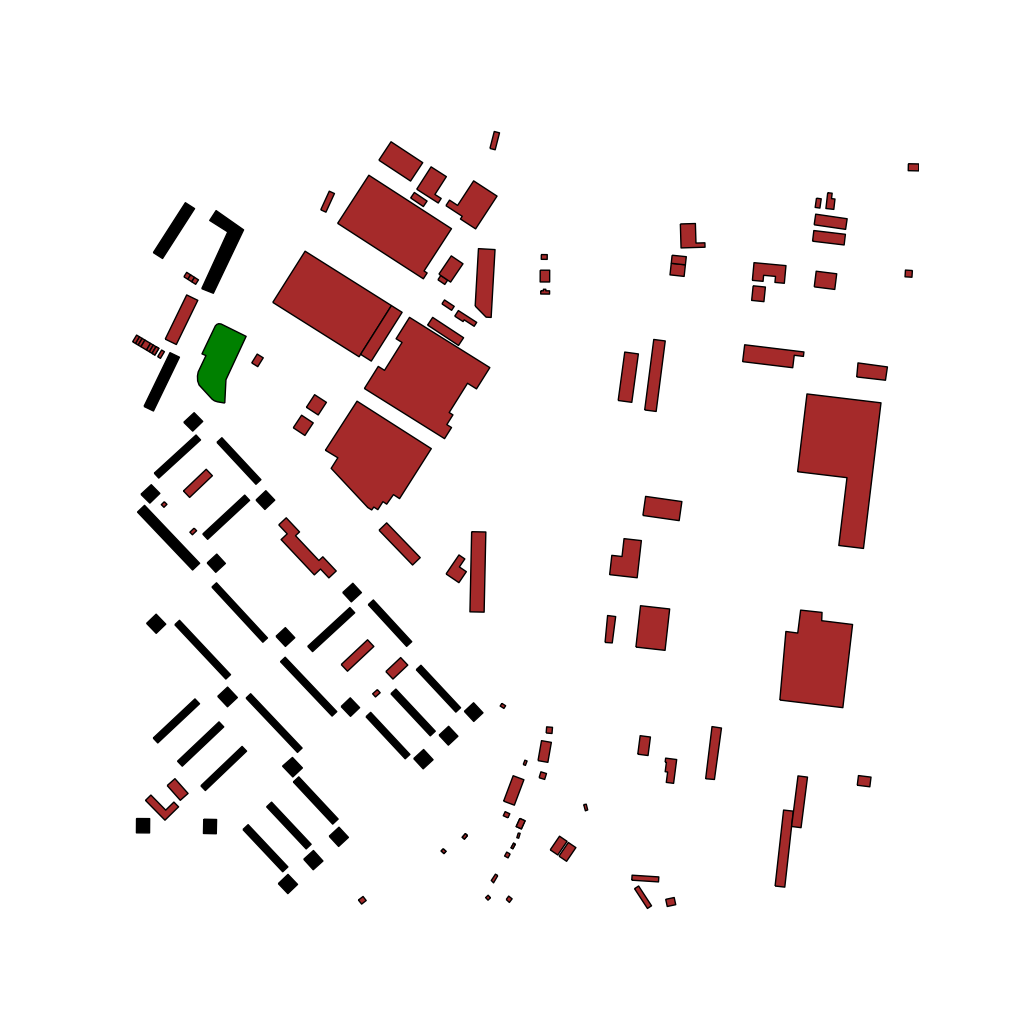
Tags: overhead vector_map, business, industrial, recreation, residential, special, soviet, individual_rise, low_rise, medium_rise, density_2, Building, Facility, Park, 1.0 km²